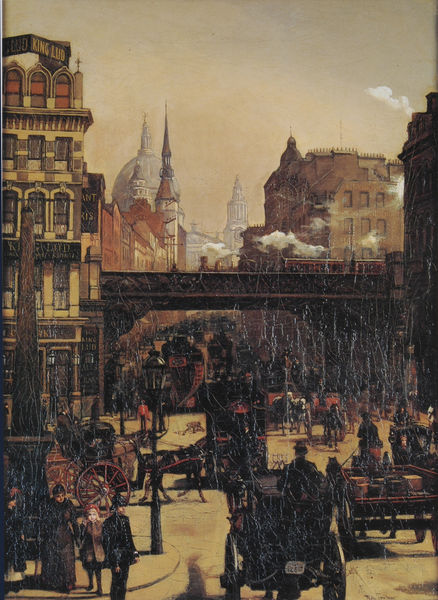
Titel: Ludgate Hill
Künstler: Heinrich Wilhelm Trübner
Standort: Karlsruhe
Institution: Staatliche Kunsthalle
Schlagwörter: dunkel, gemälde, himmel, mann, schatten, weiß, wolken, frauen, gelb, kirchturm, menschen, mädchen, ocker, sitzen, stadt, abend, braun, fenster, frau, grau, hell, hintergrund, hut, lampe, laterne, männer, orange, schwarz, strasse, säule, dach, gebäude, haus, rot, weg, beige, gedränge, mensch, öl, häuser, brücke, gehen, kirche, qualm, rauch, wege, mantel, realismus, kinder, pferd, pferde, räder, turm, statue, fassade, geschäft, passanten, pflaster, vedute, risse, zug, dächer, barun, fuhrwerke, geschäfte, kutsche, kutschen, ladung, rad, wagen, kuppel, metall, menzel, kirchen, kirchtürme, stadtansicht, straßen, ruine, moschee, türme, dom, polizei, polizist, polizisten, uniform, kutscher, fahren, leben, bahn, eisenbahn, eisenbahnbrücke, eisenbahnwagen, firniss, fuhre, häuserfassade, kitche, konstruktion, liefern, lok, lokomotive, obelisk, pferdekutschen, stadtlandschaft, stahlbrücke, starssenbahn, straßenlampe, straßenlaterne, urban, urbane landschaft, verkehr, fässer, london, straßenbahn, tram, pferdewagen, hochhaus, hochhäuser, bus, beschädigt, bahnbrücke, hochbahn